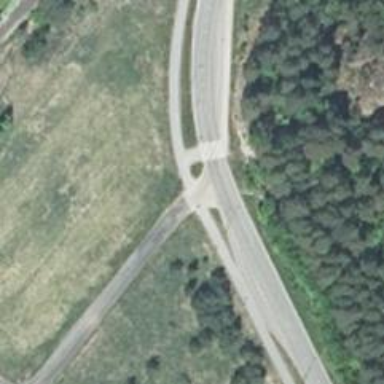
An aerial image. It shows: Uncontrolled road crossing.